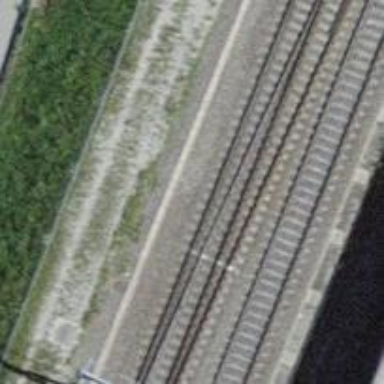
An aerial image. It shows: Single-track railway siding with electrified contact lines.